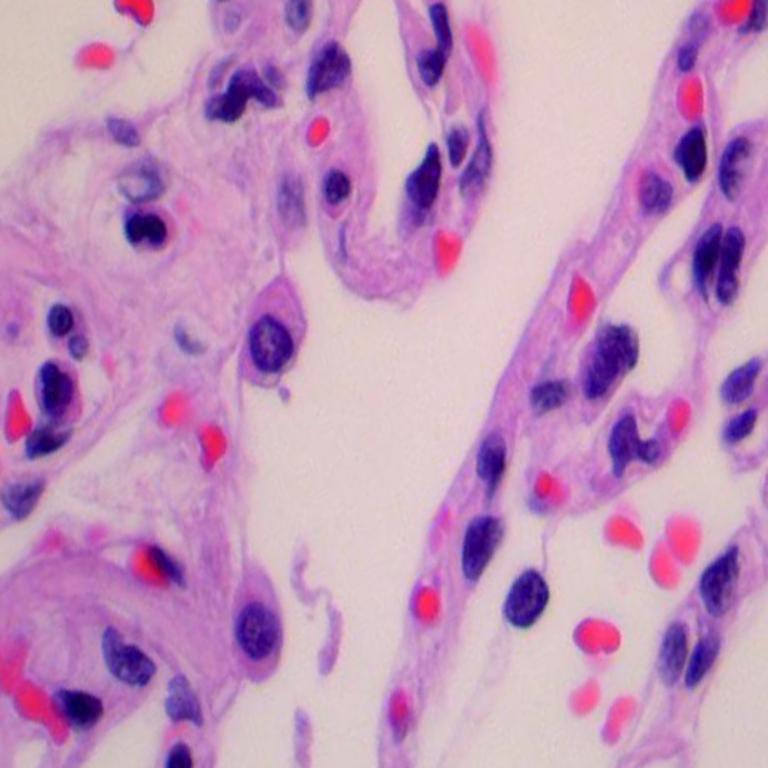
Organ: lung
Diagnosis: benign